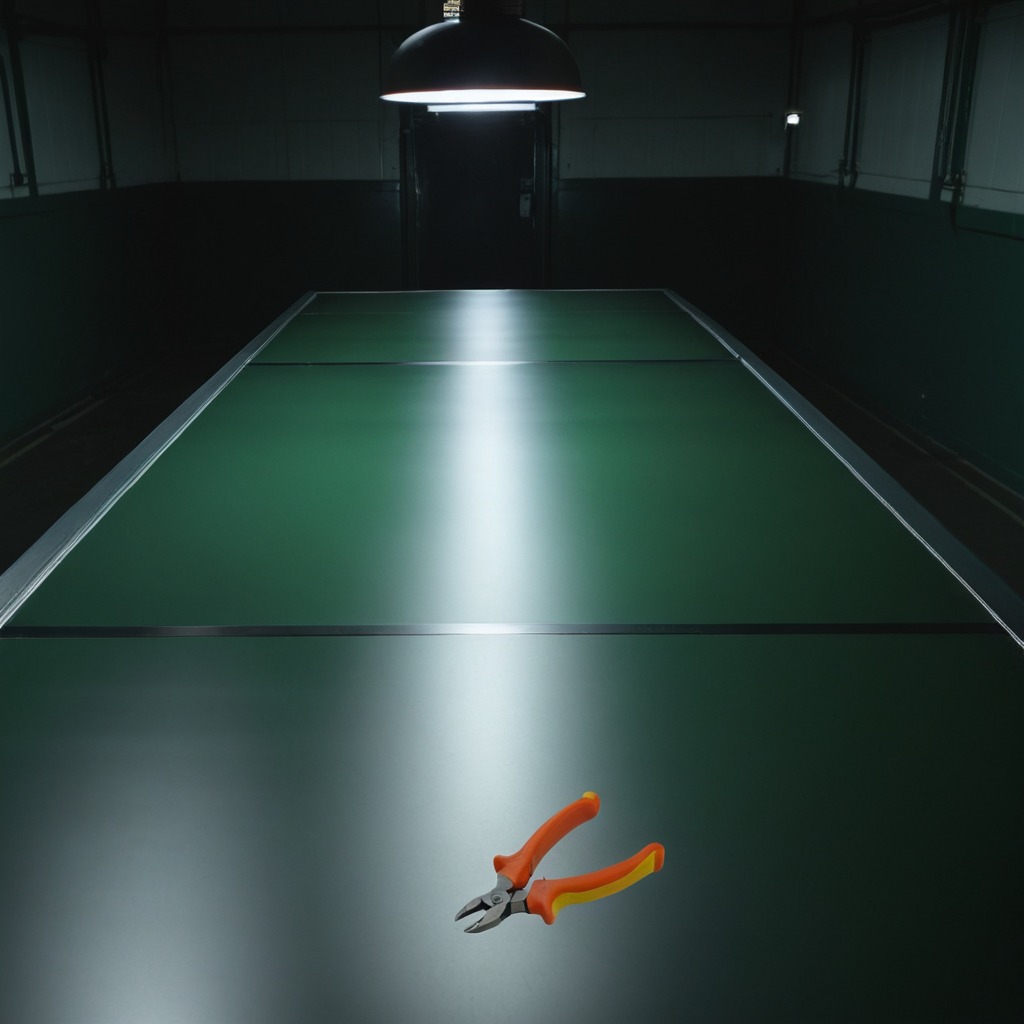
A plier lies on the clean empty table in a railway signal maintenance room lit by harsh overhead fluorescents photorealistic surface textures crisp shadows high dynamic range